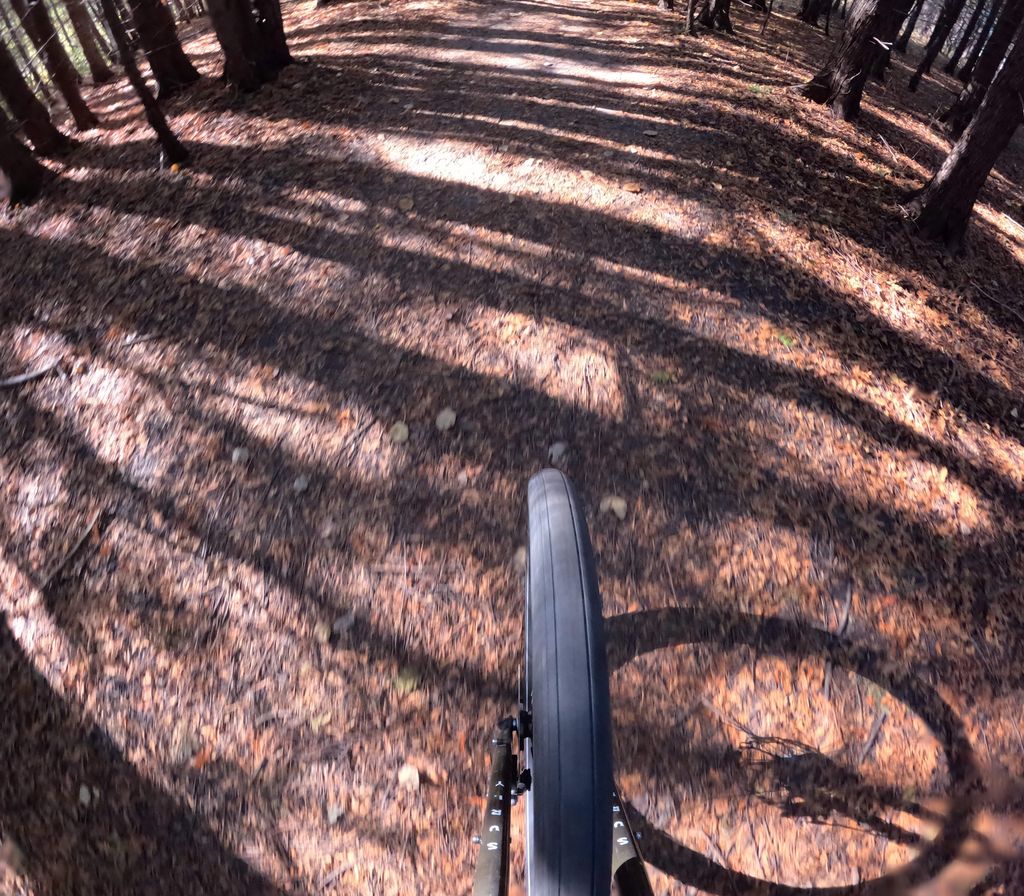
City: ottawa-gatineau